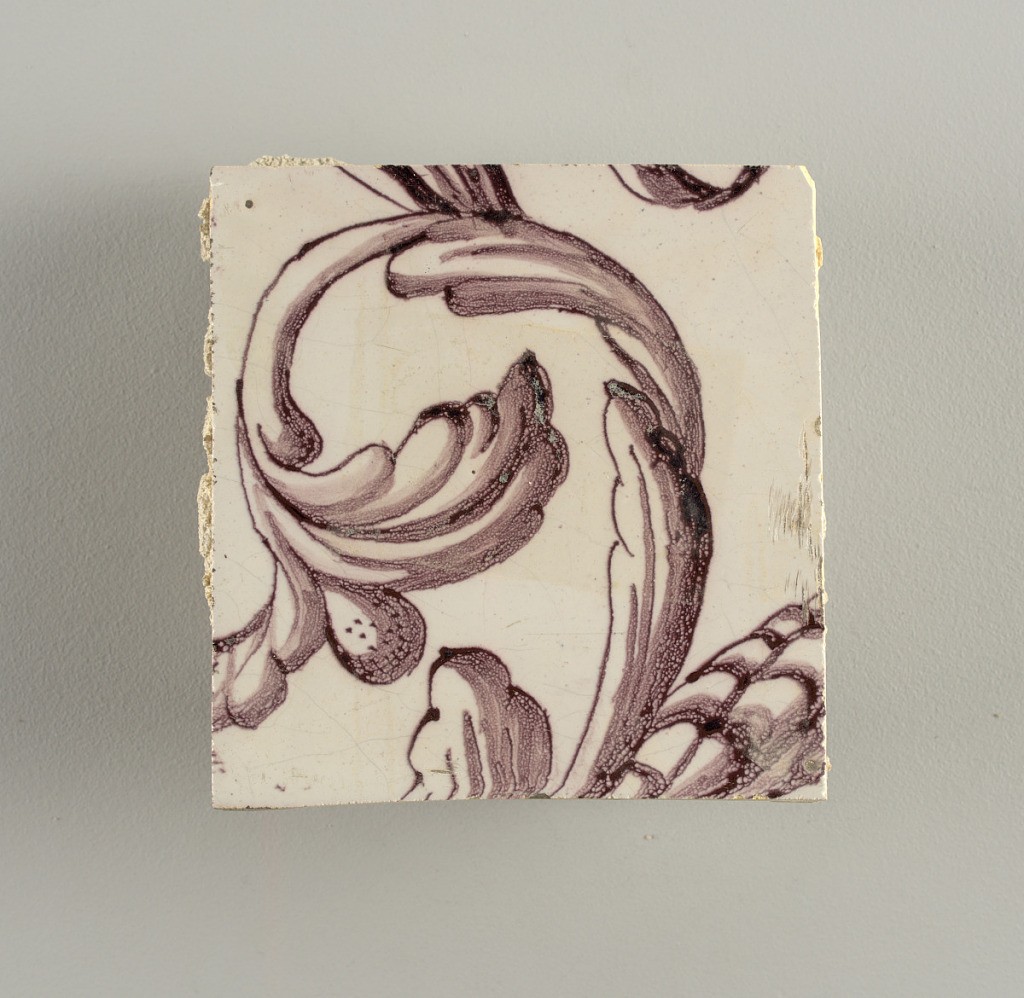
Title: Tile wall facing
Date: ca. 1725
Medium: Tin-glazed earthenware, underglaze
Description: Horizontal rectangle.  Thirty tiles wide and twenty-three tiles high with opening for fireplace eleven tiles wide and ten high.  Foliage arabesques disposed about three vertical axes from which are emphazised by urns at center and right, and at left by the figure of a standing woman carrying an infant on her arm and accompanied by two children.